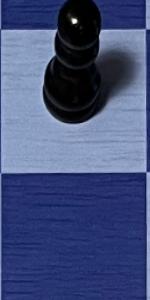
Label: Empty